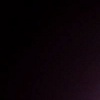
Label: space